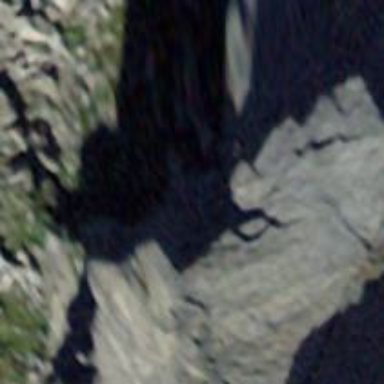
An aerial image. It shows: Natural cliff.